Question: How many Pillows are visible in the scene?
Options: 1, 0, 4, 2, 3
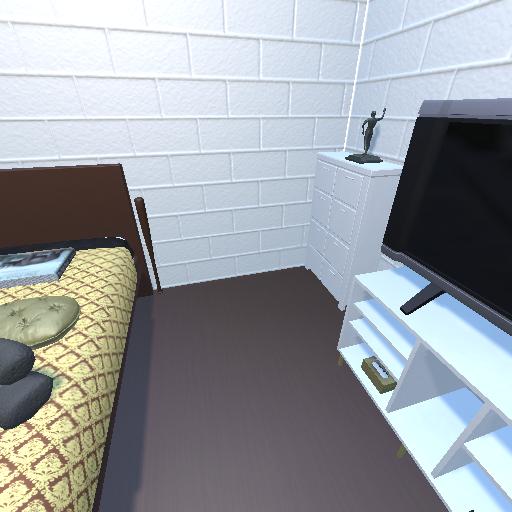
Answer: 1